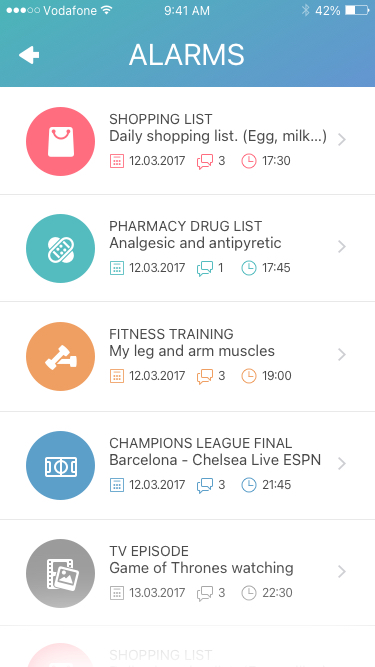
Text in this UI design:
Daily shopping list. (Egg, milk…)

SHOPPING LIST
Game of Thrones watching
TV EPISODE
22:30
3
13.03.2017
Barcelona - Chelsea Live ESPN
CHAMPIONS LEAGUE FINAL
21:45
3
12.03.2017
My leg and arm muscles
FITNESS TRAINING
19:00
3
12.03.2017
Analgesic and antipyretic

PHARMACY DRUG LIST
17:45
1
12.03.2017
Daily shopping list. (Egg, milk…)

SHOPPING LIST
17:30
3
12.03.2017
ALARMS